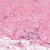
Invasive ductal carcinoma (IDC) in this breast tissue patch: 0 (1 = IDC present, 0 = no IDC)